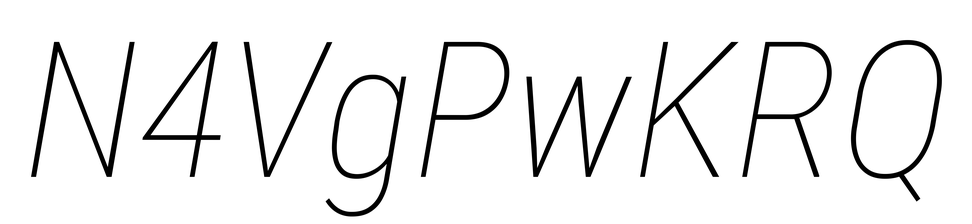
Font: Roboto-Italic_Condensed_Thin_Italic